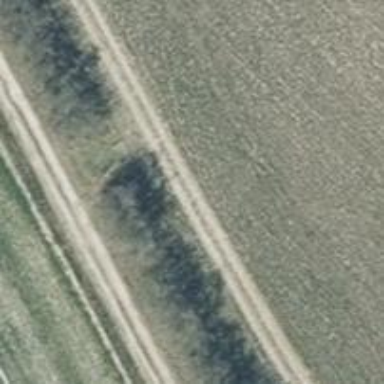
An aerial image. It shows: Row of trees in natural setting.